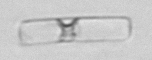
Label: Guinardia_delicatula